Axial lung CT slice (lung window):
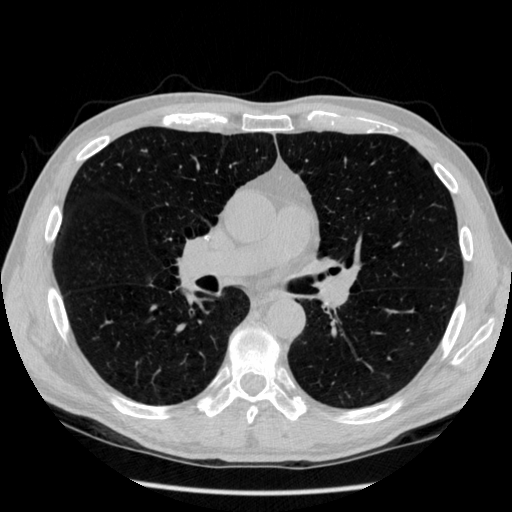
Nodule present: no